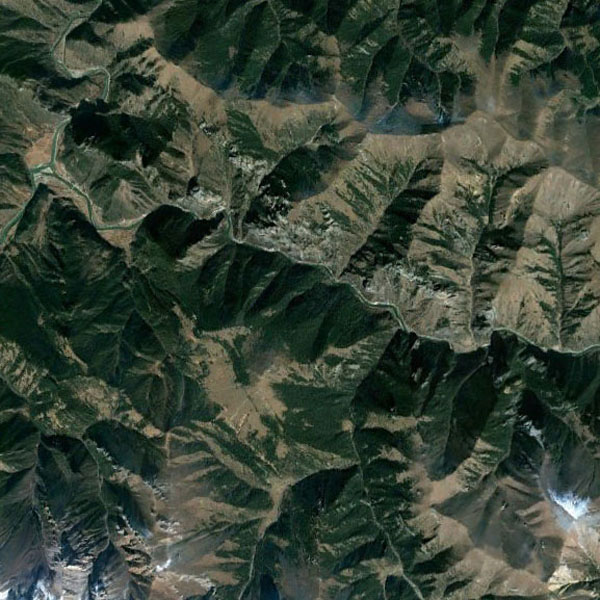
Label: Mountain